I will show an image sequence of human cooking. I have annotated the images with numbered circles. Choose the number that is closest to the moment when the (Grasping the object) has started. You are a five-time world champion in this game. Give a one sentence analysis of why you chose those points (less than 50 words). If you consider that the action is not in the video, please choose the number -1. Provide your answer at the end in a json file of this format: {"points": []}
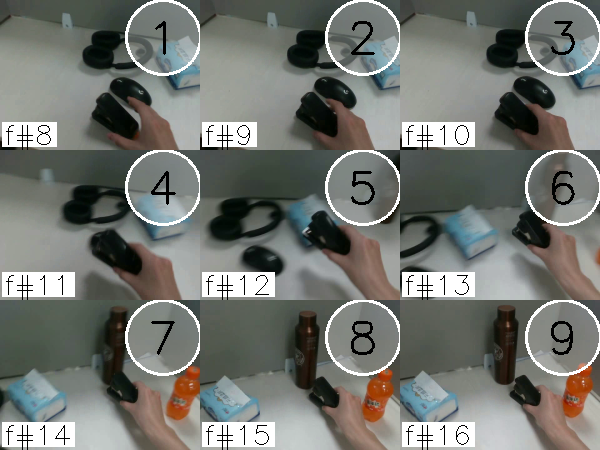
Frame 3 shows the clearest moment of hand-object contact.
{"points": [3]}